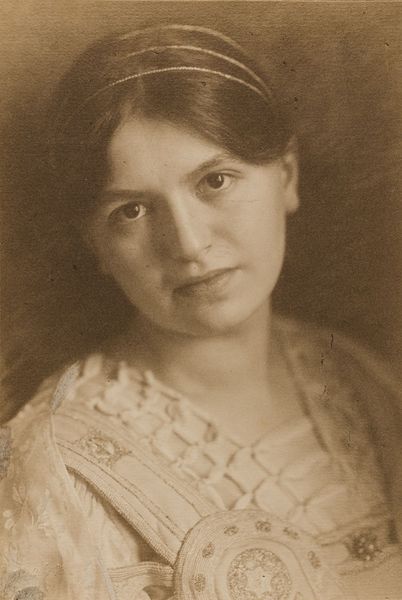
Titel: Frau mit Haarreif
Künstler: Minya Diez-Dührkoop
Standort: Hamburg
Institution: Museum für Kunst und Gewerbe Hamburg
Schlagwörter: frau, brustbild, papier, dreiviertelansicht, foto, fotografie, photographie, photo, karton, lichtbild, haarmode, bildwerke, angewandte und bildende kunst, hessische systematik, porträtfotografie, porträtphotographie, platindruck, platinotypie, getont, frisurenmode